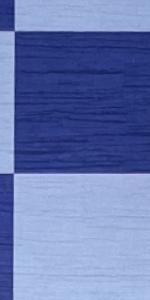
Label: Empty